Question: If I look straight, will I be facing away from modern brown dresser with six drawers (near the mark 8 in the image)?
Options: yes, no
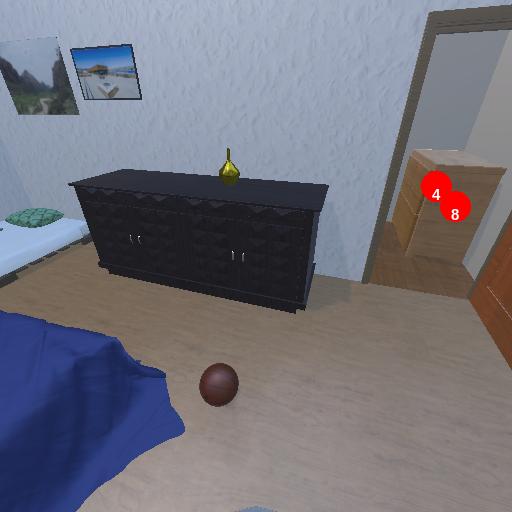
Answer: yes